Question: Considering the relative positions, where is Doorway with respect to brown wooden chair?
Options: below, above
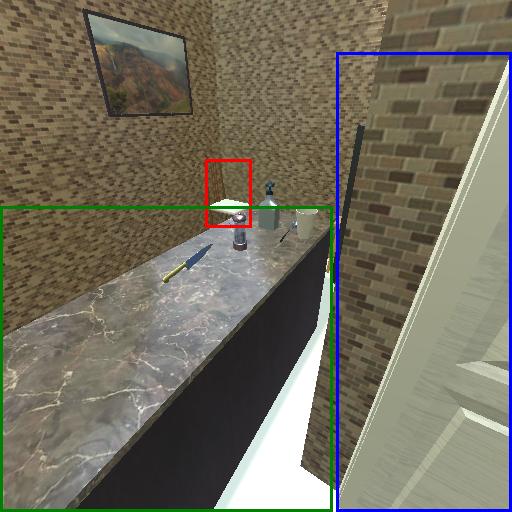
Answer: below